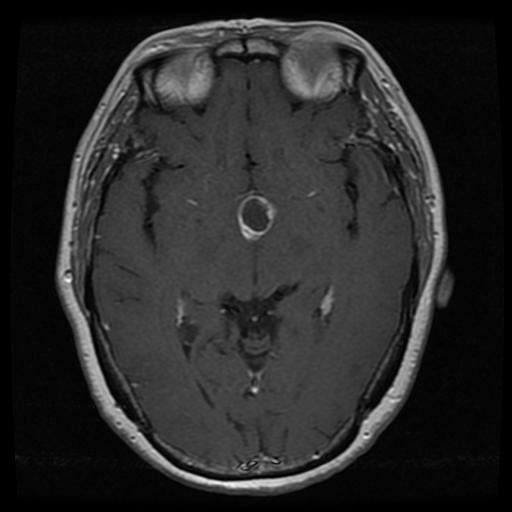
Label: pituitary